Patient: sex M, age 79
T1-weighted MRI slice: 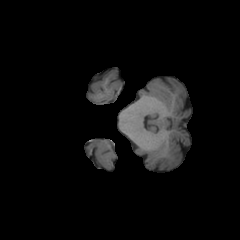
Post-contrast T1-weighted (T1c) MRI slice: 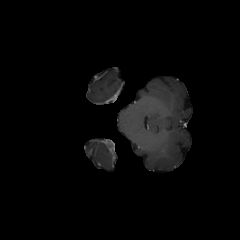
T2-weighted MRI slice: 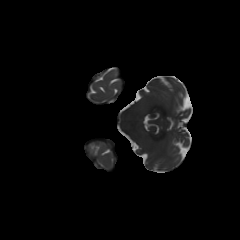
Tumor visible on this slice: no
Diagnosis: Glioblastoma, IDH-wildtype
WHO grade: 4